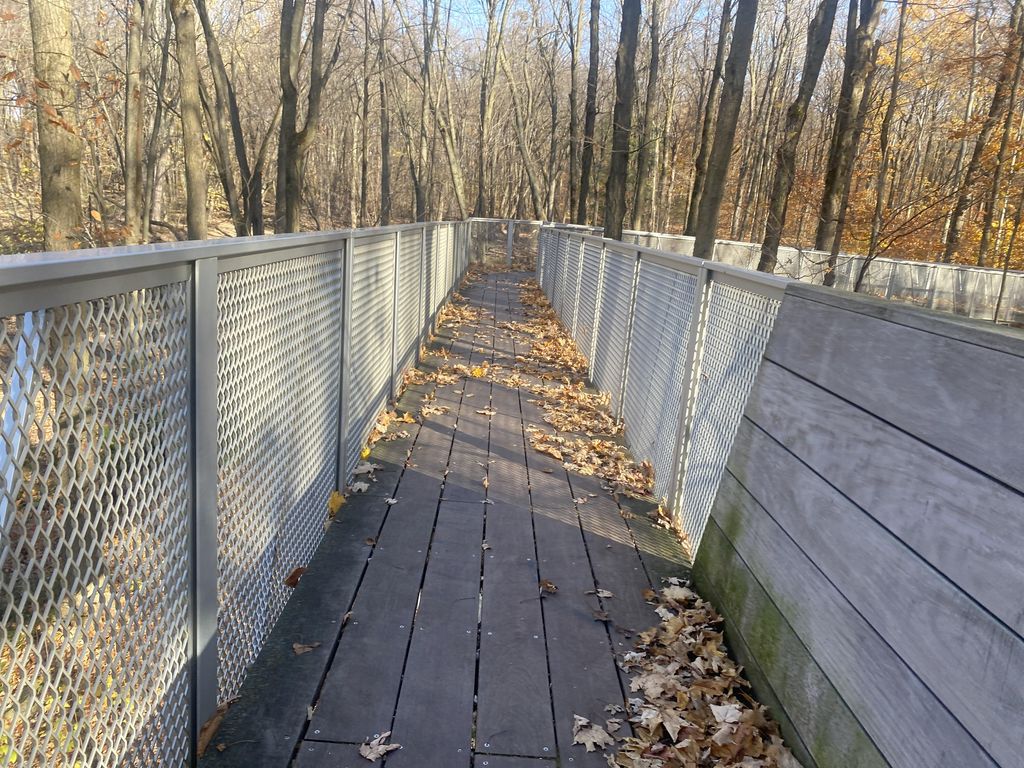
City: montreal